Question:
That's my code. I am working with expo. This just shows a blank white background but the URL doesn't load up
On expo documentation page. it seems pretty easy but I have no idea if it is cause I am navigating to the webview that's why I am facing this issue. P.S no error or warning is shown
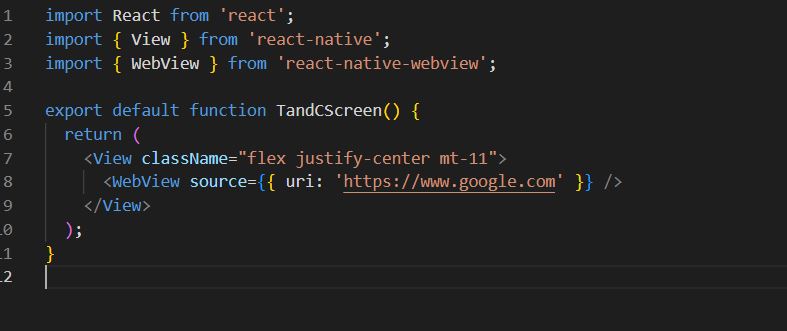
Answer: 1.) create Expo Project
'''
expo init rnwebviewnav
'''
2.) install expo react navigation from react navigation
'''
npx expo install react-native-screens react-native-safe-area-context
'''
3.) install webview with expo
'''
expo install react-native-webview
'''
4.) Create a folder called src (for source) and add your files. For me, I added 2 files there Like this
<URL>
5.) make sure your package.json looks like this (or has this components as dependencies)
<URL>
6.) Make sure your App.js Looks like this
'''
import React from "react";
import { NavigationContainer } from "@react-navigation/native";
import { createStackNavigator } from "@react-navigation/stack";
import WebViewPage from "./src/WebViewPage";
import ButtonPage from "./src/ButtonPage";
const Stack = createStackNavigator();
const App = () => {
return (
<NavigationContainer>
<Stack.Navigator>
<Stack.Screen
name="ButtonPage"
component={ButtonPage}
options={{ headerShown: false }}
/>
<Stack.Screen
name="WebViewPage"
component={WebViewPage}
options={{ title: "Webview Page" }}
/>
</Stack.Navigator>
</NavigationContainer>
);
};
export default App;
'''
7.) Make sure the page that navigates to the Webview Looks like this
'''
import { Button, StyleSheet, Text, View } from 'react-native'
import React from 'react'
import { useNavigation } from '@react-navigation/native';
const ButtonPage = () => {
const navigation = useNavigation();
const navigateToWebView = () =>{
navigation.navigate('WebViewPage');
}
return (
<View style={{flex:1, justifyContent:'center'}}>
<Text>ButtonPage</Text>
<Button onPress={navigateToWebView} title="Click to Navigate" color="#841584" />
</View>
)
}
export default ButtonPage
const styles = StyleSheet.create({})
'''
8.) Make sure your Webview Page looks thus
'''
import { SafeAreaView, StyleSheet, Text, View } from 'react-native'
import React from 'react'
import WebView from 'react-native-webview'
const WebViewPage = () => {
return (
<SafeAreaView style={{ flex: 1 }}>
<WebView
source={{ uri: 'https://reactnative.dev/' }}
/>
</SafeAreaView>
)
}
export default WebViewPage
const styles = StyleSheet.create({})
'''
9.) run 'npm start' on your terminal to see what you have done so far!
button page
<URL>
webview page
<URL>
I believe I have answered your question :) If yes , pls upvote my answer if it has helped you.